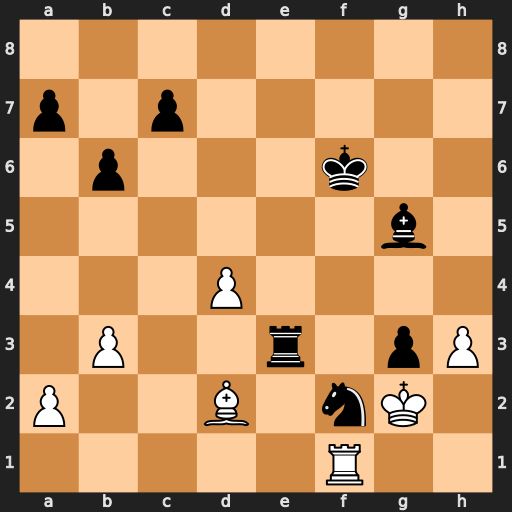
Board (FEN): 8/p1p5/1p3k2/6b1/3P4/1P2r1pP/P2B1nK1/5R2
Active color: w
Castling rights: -
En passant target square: -
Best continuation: Bxe3 Bxe3 Kxg3 Bxd4 Rxf2+